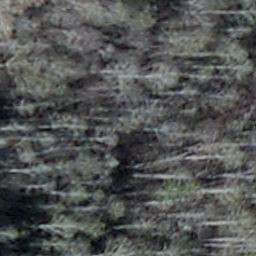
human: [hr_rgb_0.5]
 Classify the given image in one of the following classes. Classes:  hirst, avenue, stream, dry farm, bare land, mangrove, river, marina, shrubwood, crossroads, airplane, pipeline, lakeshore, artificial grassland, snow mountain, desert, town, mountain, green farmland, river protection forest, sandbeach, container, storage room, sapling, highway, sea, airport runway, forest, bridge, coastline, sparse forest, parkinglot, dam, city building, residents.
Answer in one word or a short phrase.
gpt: shrubwood